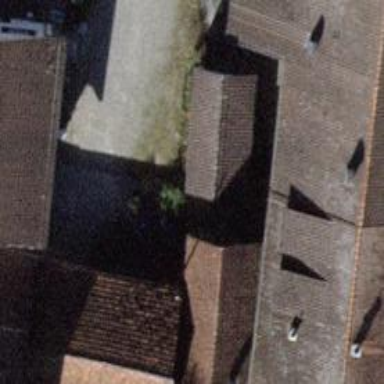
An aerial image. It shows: Farm building with gabled roof.